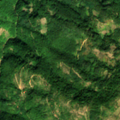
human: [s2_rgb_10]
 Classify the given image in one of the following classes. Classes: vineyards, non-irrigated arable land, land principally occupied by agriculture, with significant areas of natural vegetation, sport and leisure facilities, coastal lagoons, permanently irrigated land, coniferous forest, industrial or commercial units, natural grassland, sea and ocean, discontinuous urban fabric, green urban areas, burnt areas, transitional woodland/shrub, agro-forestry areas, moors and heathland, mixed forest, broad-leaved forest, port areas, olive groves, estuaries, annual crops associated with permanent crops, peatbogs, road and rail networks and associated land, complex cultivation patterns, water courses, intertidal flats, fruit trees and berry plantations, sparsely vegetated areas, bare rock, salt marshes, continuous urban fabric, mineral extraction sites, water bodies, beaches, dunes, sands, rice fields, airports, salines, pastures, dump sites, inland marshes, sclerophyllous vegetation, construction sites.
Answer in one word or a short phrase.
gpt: land principally occupied by agriculture, with significant areas of natural vegetation, broad-leaved forest, transitional woodland/shrub